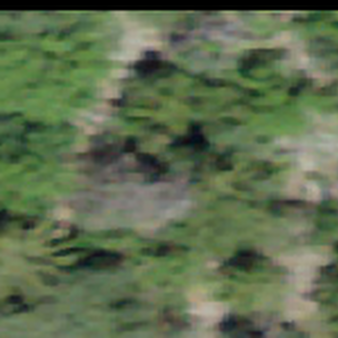
Label: other